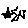
Label: star